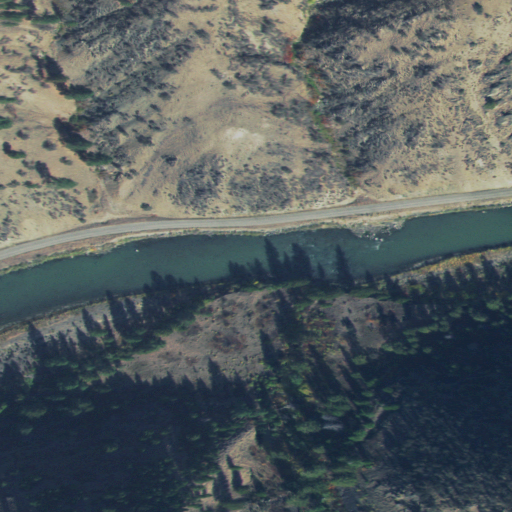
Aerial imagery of valley in Idaho named Fan Gulch containing evergreen forest, shrub, grassland, and open water